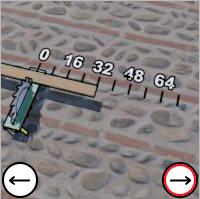
Task: length
Answer: 32
First scale value: 16.0